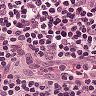
Metastatic tissue present: no